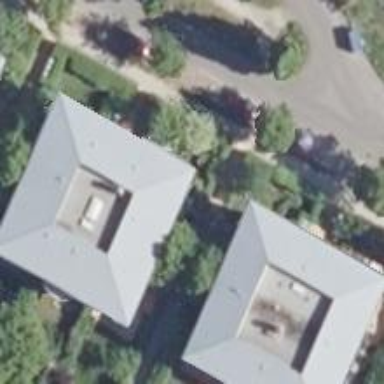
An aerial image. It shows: Apartment building with quadruple saltbox roof shape.